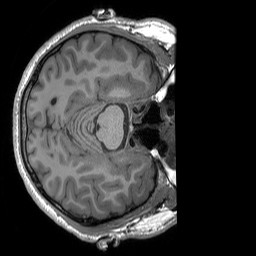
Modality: T1w
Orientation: axial
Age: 23
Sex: male
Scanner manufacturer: siemens
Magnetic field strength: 3 T
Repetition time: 1.9 s
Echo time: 0.00252 s